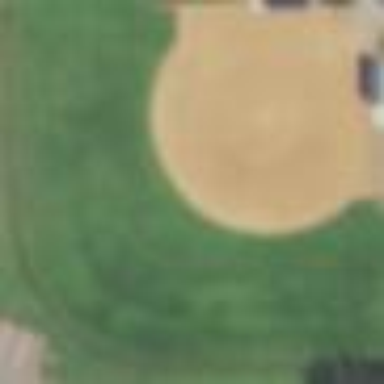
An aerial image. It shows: Baseball pitch for leisure and sports activities.